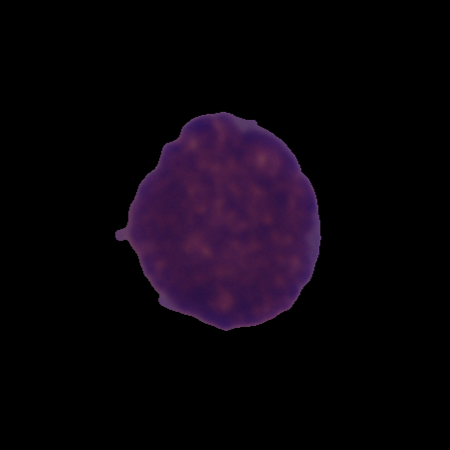
Label: cancer